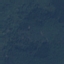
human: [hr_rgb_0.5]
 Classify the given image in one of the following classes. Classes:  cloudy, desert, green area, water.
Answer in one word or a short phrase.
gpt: green area